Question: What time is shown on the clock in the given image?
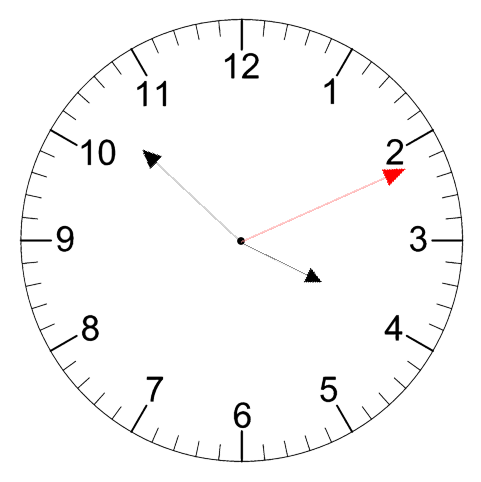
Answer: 03:52:11